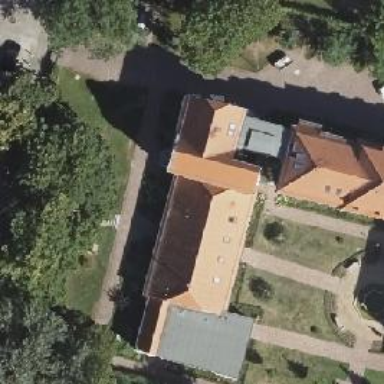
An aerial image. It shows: Dormitory building with hipped roof.